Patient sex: M
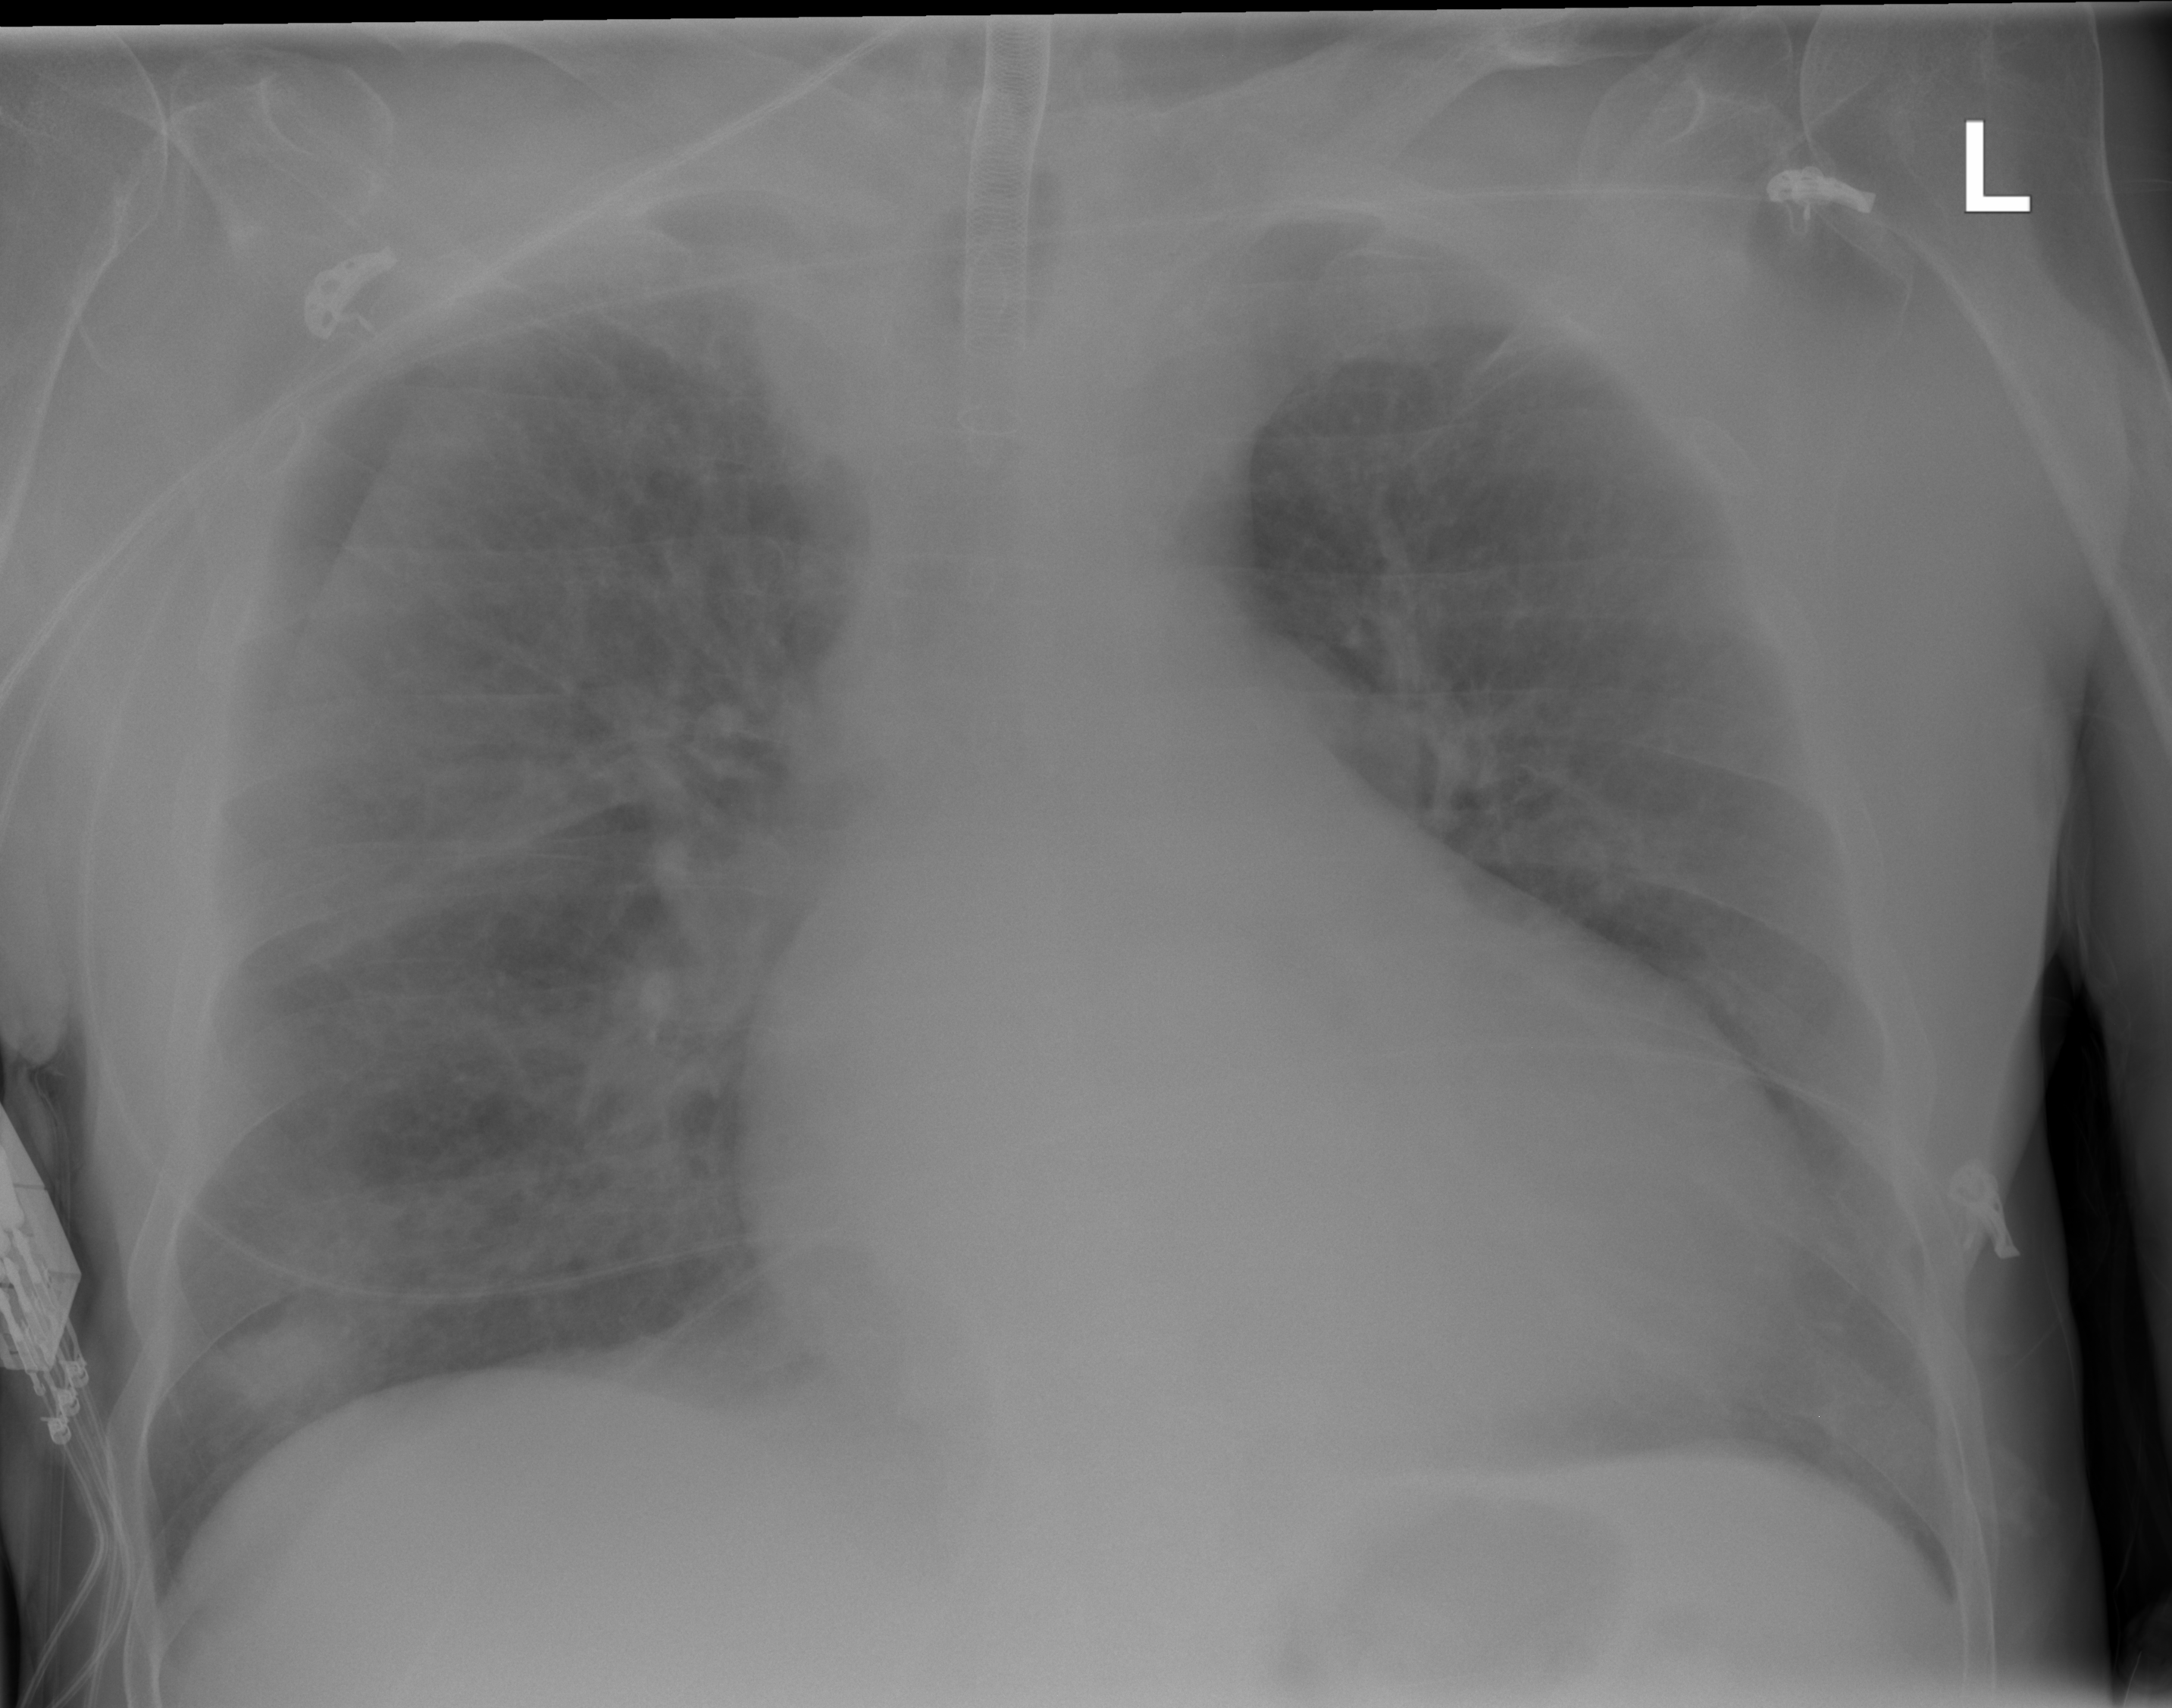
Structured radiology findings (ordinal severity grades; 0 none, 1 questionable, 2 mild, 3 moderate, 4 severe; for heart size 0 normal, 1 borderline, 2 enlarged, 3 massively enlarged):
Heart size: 3
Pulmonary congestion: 2
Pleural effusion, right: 0
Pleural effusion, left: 0
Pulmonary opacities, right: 2
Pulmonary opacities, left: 2
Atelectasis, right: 0
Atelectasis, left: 0